Question: The application is already in the playstore. After installation, in the application infos the option is disabled.

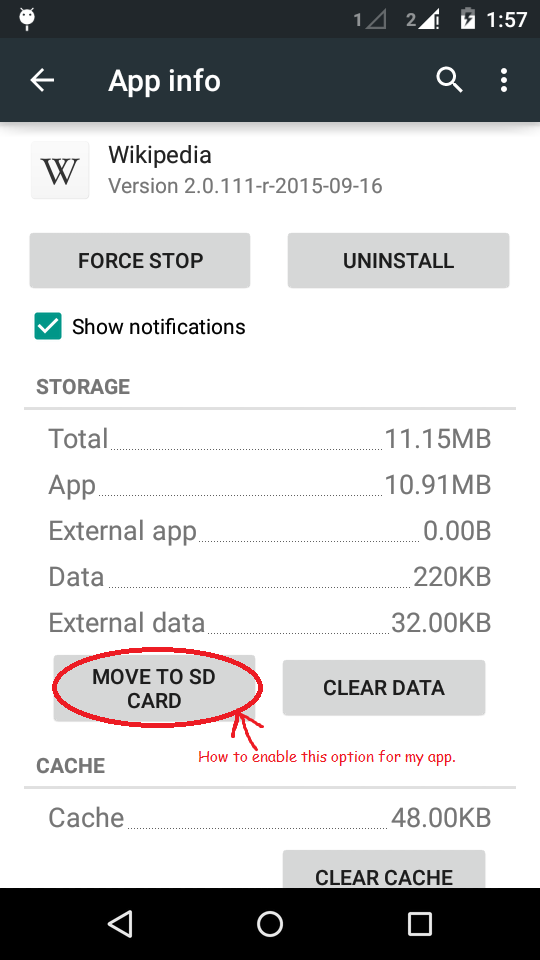
Answer: You have to add 'android:installLocation="preferExternal"' on your manifest file
for more check also the <URL>.